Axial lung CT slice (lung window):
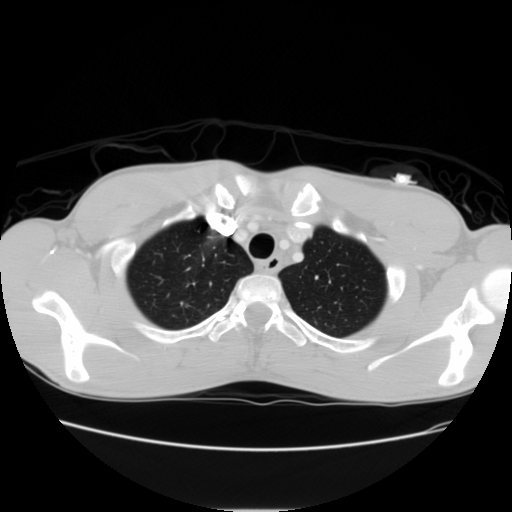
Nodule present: no